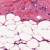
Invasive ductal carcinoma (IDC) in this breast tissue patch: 0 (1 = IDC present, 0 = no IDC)